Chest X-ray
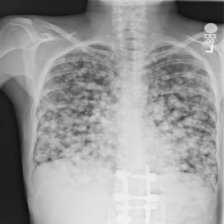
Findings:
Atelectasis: negative
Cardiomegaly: negative
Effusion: negative
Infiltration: negative
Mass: positive
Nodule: negative
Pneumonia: negative
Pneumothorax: negative
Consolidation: negative
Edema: negative
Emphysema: negative
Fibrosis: negative
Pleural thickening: negative
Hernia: negative